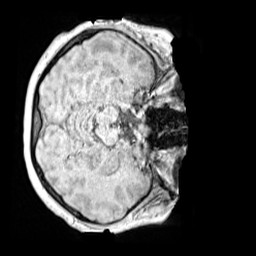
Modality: MP2RAGE
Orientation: axial
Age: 12
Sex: female
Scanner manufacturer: siemens
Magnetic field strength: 3 T
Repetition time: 4 s
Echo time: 0.00299 s